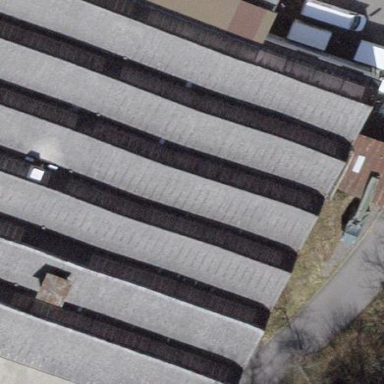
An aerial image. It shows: Manufacturing building.